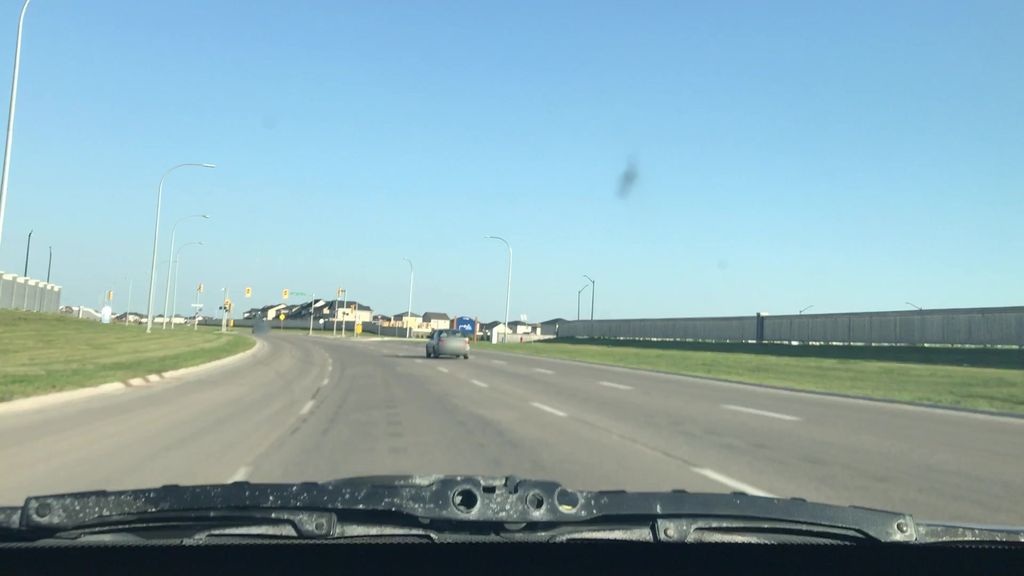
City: winnipeg